Question: '''
dbRef1 = database.getReference("/parkingLocation/marinParking/max");
dbRef2 = database.getReference("/parkingLocation/marinParking/curr");
...
ValueEventListener changeListener = new ValueEventListener() {
@Override
public void onDataChange(@NonNull DataSnapshot dataSnapshot) {
Log.d(TAG,"In change listener");
String firstValue = dataSnapshot.child(currUser.getUid()).child("parkingLocation").child("marinParking").child("max").getValue(String.class);
Log.d(TAG,"The value of max is " + firstValue);
String secondValue = dataSnapshot.child(currUser.getUid()).child("parkingLocation").child("marinParking").child("curr").getValue(String.class);
Log.d(TAG,"The value of current is" + secondValue);
Toast.makeText(MarinParkingActivity.this,firstValue,Toast.LENGTH_SHORT).show();
maxTextView.setText(firstValue);
currTextView.setText(secondValue);
}
@Override
public void onCancelled(@NonNull DatabaseError databaseError) {
notifyUser("Database Error " + databaseError.toException());
}
};
'''
I am trying to retrieve data from firebase realtime database. I am using the above code to get the data from database, but I am receiving null value.
I am getting the following Log
2020-01-31 18:28:29.831 28878-28878/com.example.parkings D/MarinParking: In change listener
2020-01-31 18:28:29.832 28878-28878/com.example.parkings D/MarinParking: The value of max is null
2020-01-31 18:28:29.832 28878-28878/com.example.parkings D/MarinParking: The value of current isnull
2020-01-31 18:28:30.256 28878-28878/com.example.parkings D/MarinParking: In change listener
2020-01-31 18:28:30.258 28878-28878/com.example.parkings D/MarinParking: The value of max is null
2020-01-31 18:28:30.259 28878-28878/com.example.parkings D/MarinParking: The value of current isnull
And this is my database:

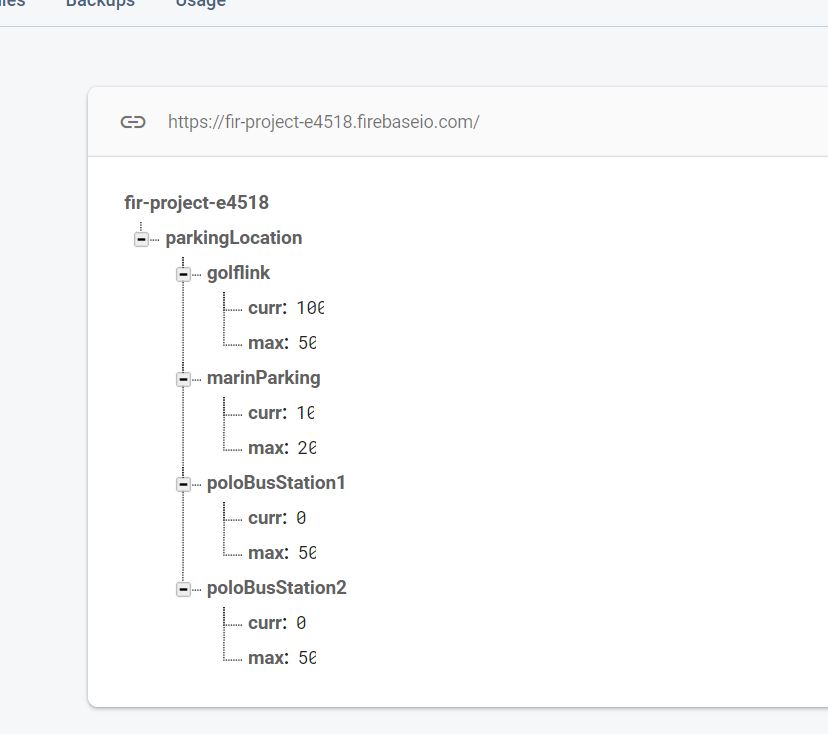
Answer: Change this
'''
String firstValue = dataSnapshot.child(currUser.getUid()).child("parkingLocation").child("marinParking").child("max").getValue(String.class);
String secondValue = dataSnapshot.child(currUser.getUid()).child("parkingLocation").child("marinParking").child("curr").getValue(String.class);
'''
to
'''
String firstValue = dataSnapshot.getValue(String.class);
String secondValue = dataSnapshot.getValue(String.class);
'''
---
Because you already gave the location path here.
'''
dbRef1 = database.getReference("/parkingLocation/marinParking/max");
dbRef2 = database.getReference("/parkingLocation/marinParking/curr");
'''
According to your current code (you posted on comment), use separate ValueEventListener for each dbRef. You can't get both results in a single ValueEventListener.